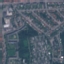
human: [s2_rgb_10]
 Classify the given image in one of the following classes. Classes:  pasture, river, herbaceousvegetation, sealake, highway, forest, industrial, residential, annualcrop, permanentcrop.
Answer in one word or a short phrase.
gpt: Residential